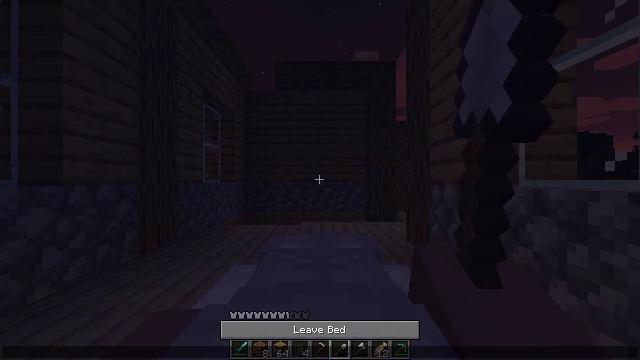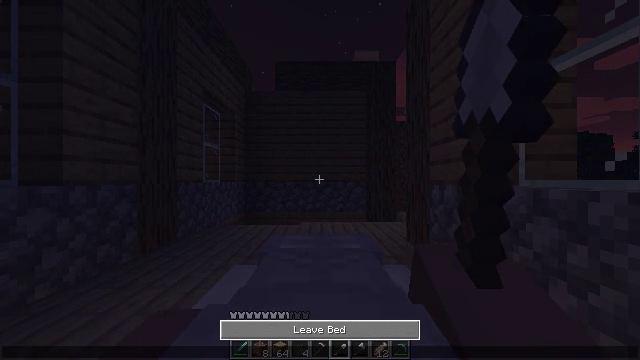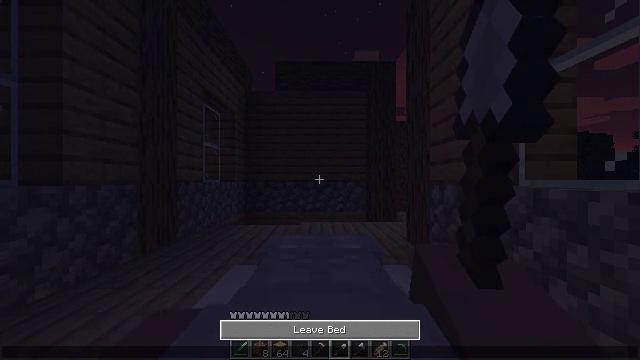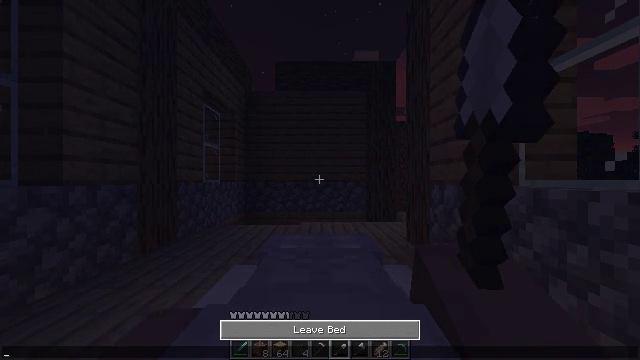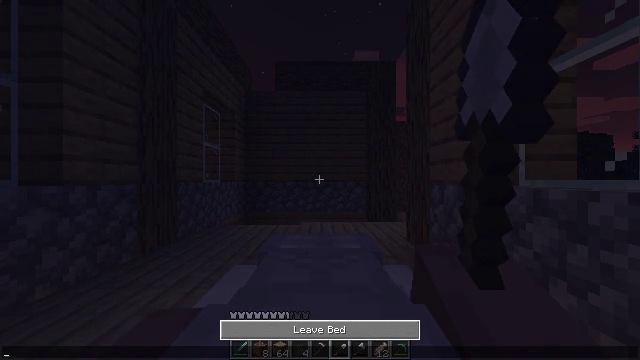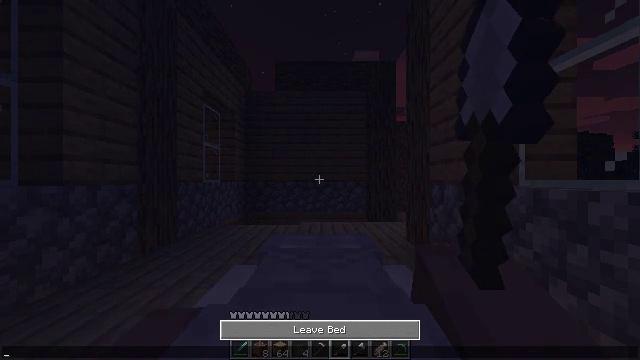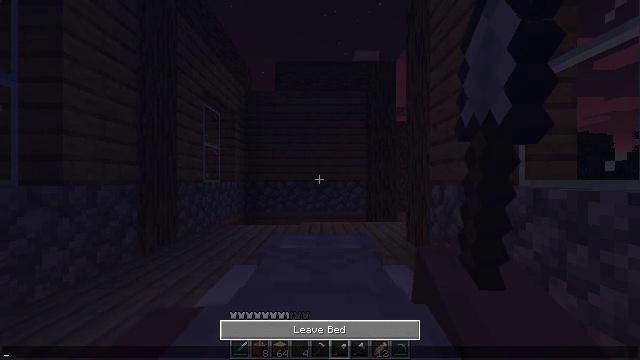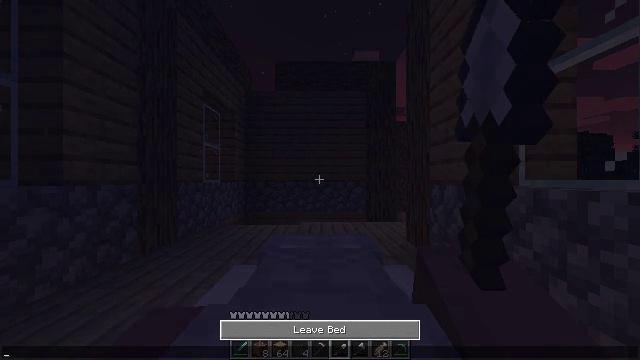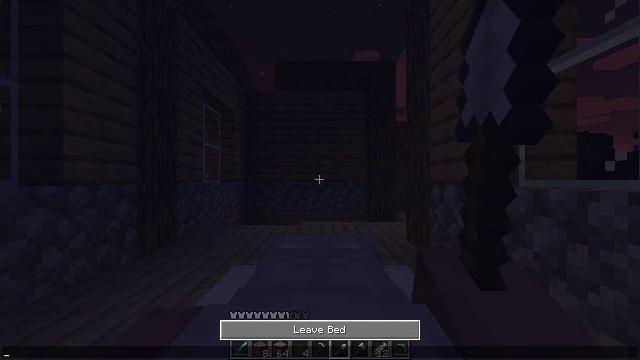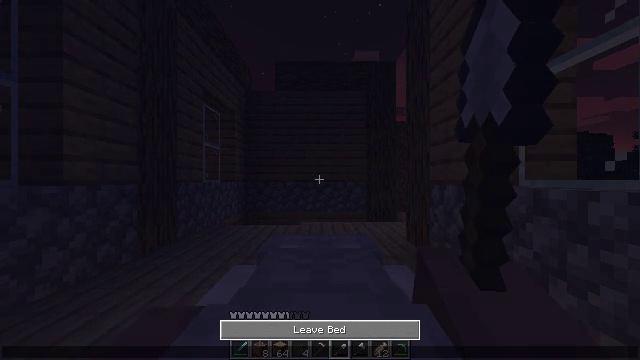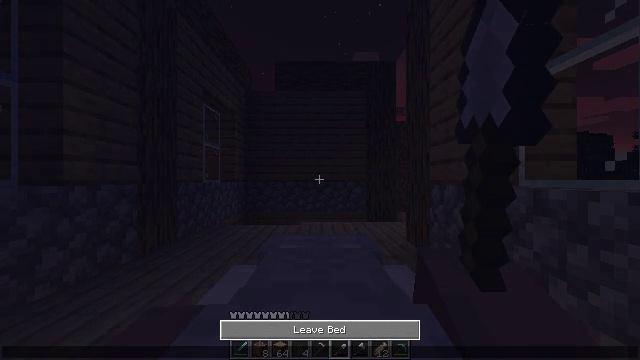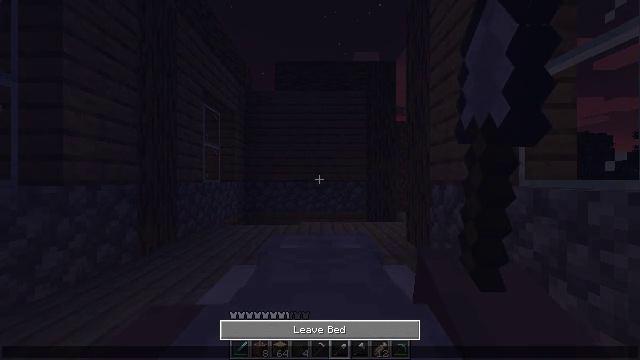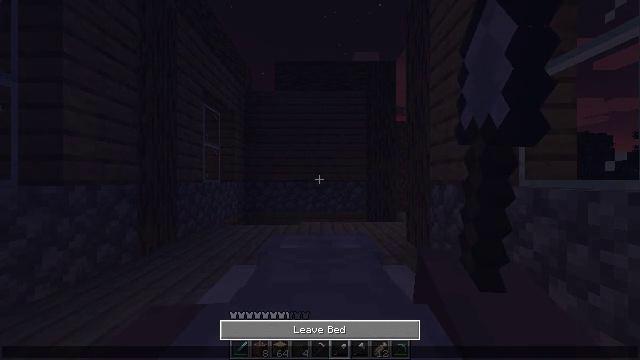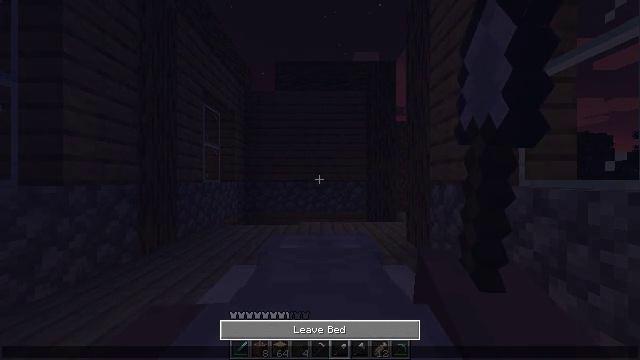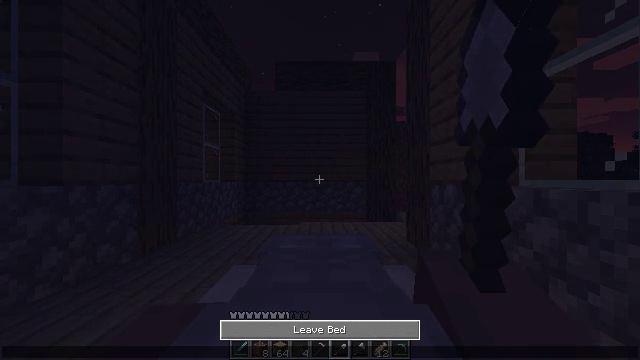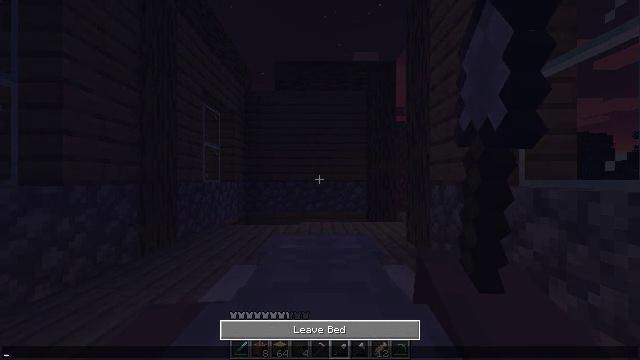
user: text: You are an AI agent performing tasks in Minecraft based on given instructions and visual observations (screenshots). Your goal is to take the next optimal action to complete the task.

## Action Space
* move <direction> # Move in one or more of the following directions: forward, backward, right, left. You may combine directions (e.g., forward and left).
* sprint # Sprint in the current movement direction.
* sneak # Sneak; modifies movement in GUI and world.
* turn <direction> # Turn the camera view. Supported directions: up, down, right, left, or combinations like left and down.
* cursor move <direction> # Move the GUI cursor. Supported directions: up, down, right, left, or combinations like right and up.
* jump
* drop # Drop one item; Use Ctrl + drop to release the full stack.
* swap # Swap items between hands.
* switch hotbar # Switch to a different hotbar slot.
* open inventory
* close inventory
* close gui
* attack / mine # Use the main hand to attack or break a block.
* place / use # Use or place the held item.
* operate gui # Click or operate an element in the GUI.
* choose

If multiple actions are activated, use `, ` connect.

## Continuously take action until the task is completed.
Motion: motion action
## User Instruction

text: Harvest the birch sapling for later use.
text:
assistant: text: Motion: cursor move down
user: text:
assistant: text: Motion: cursor move left and down
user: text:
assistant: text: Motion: no_op
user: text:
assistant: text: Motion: no_op
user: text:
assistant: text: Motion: no_op
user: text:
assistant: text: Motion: no_op
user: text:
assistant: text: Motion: no_op
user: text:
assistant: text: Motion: no_op
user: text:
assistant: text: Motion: no_op
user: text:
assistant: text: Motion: no_op
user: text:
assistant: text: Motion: no_op
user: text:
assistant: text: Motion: no_op
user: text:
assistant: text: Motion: no_op
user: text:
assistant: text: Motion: no_op
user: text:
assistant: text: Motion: no_op
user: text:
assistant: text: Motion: no_op
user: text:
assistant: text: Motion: no_op
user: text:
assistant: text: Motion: no_op
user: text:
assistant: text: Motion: no_op
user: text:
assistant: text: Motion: no_op
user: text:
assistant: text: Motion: no_op
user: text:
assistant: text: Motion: no_op
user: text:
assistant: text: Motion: no_op
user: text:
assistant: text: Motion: no_op
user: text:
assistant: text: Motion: no_op
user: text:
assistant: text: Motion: no_op
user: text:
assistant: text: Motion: no_op
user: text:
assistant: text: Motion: no_op
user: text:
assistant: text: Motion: no_op
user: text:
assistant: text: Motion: no_op